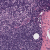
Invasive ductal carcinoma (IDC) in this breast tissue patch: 0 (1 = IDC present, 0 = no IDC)